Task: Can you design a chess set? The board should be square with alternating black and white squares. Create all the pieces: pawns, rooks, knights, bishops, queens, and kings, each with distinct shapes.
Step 4050:
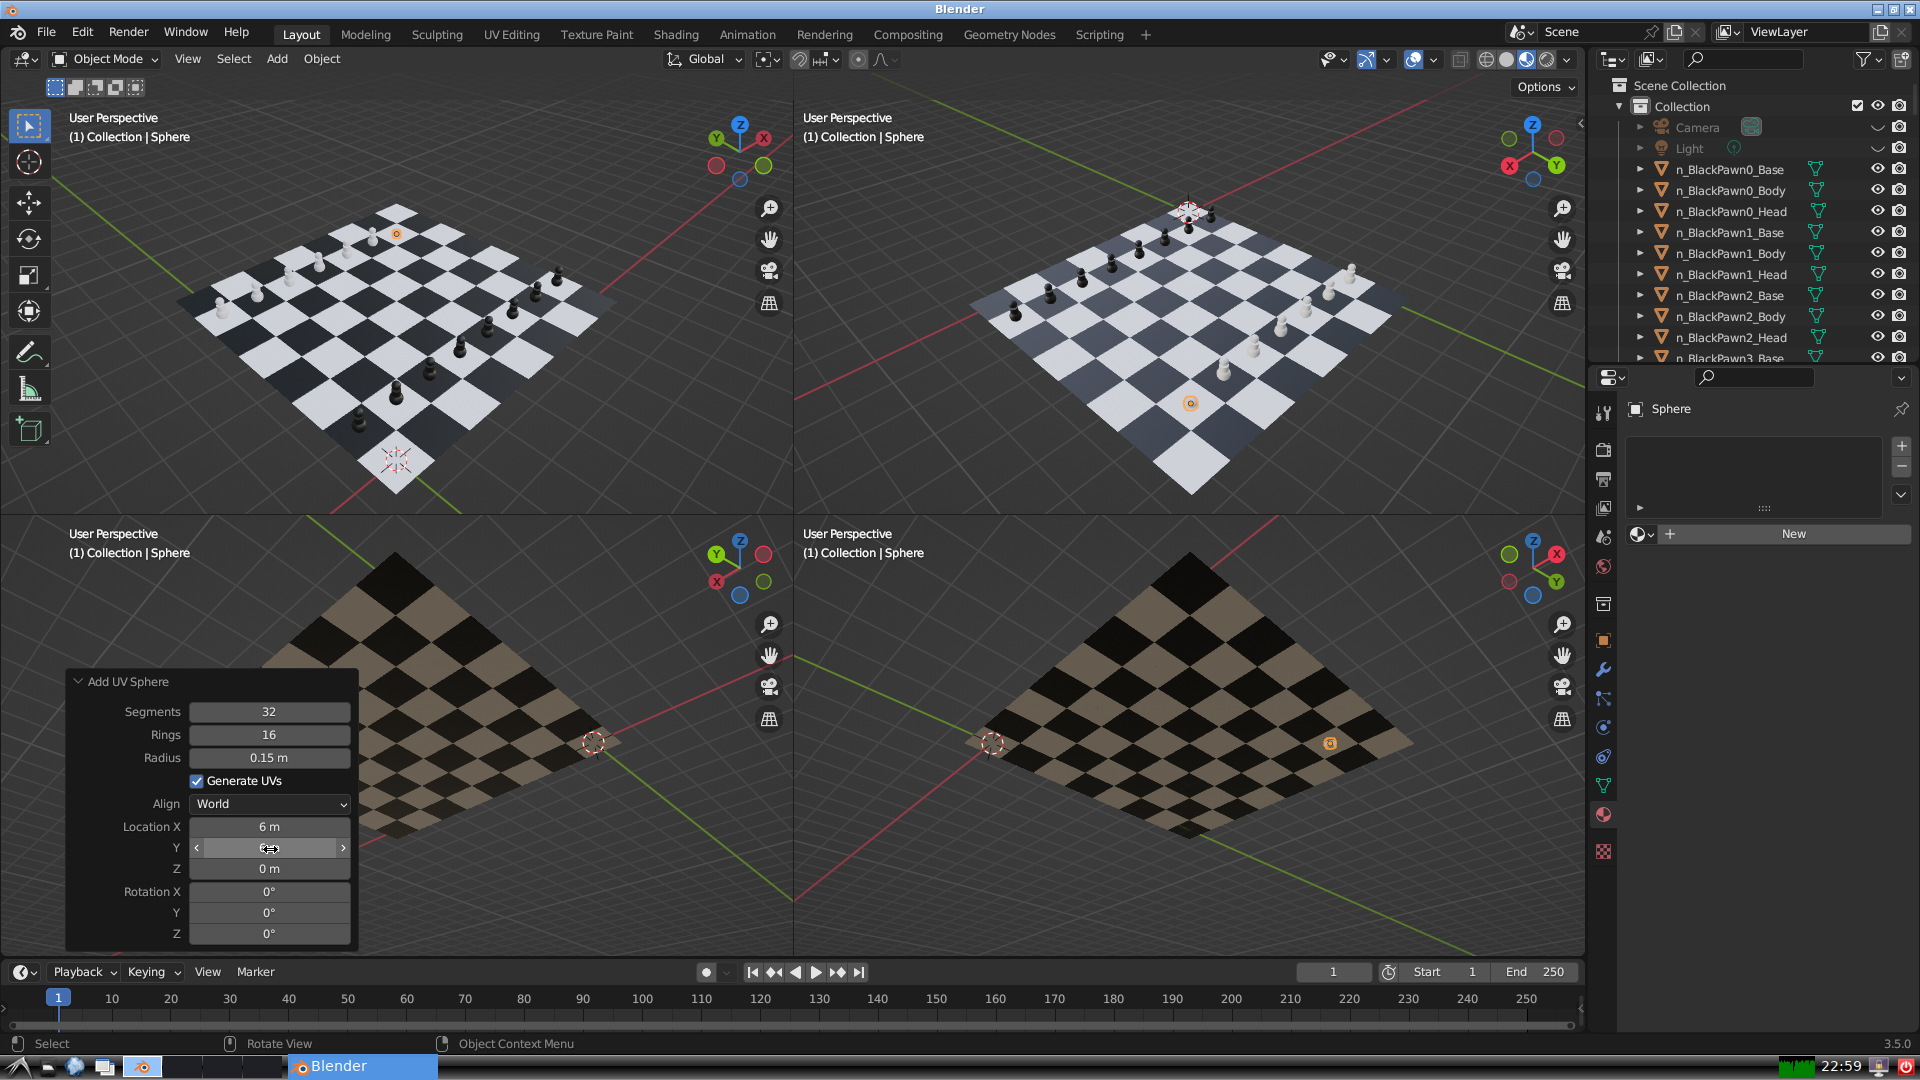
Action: {"mouse_move": [270, 867]}